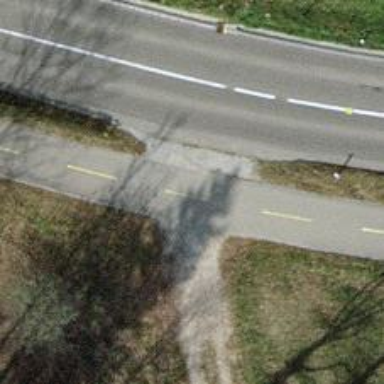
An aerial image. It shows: Asphalt cycleway with asphalt footway alongside it.